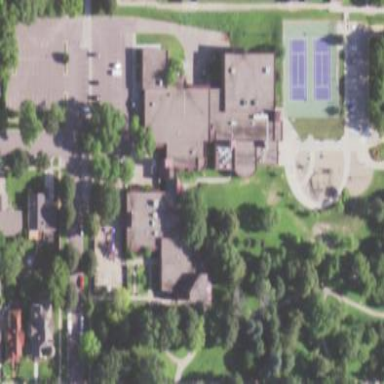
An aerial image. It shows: Community centre.